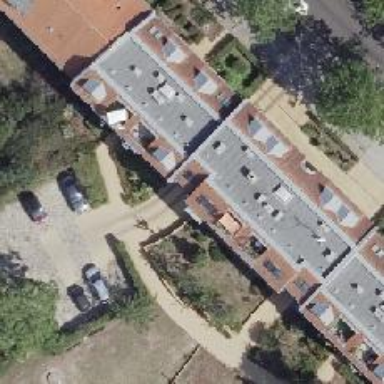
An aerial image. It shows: Driveway tunnel that serves as building passage.